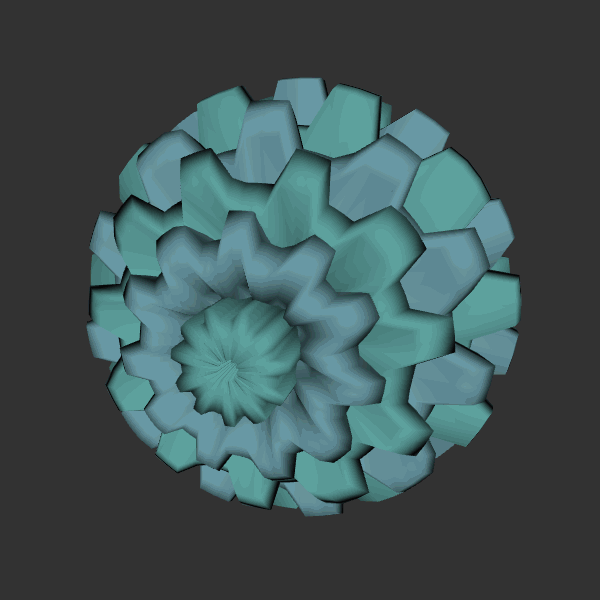
Background: dark